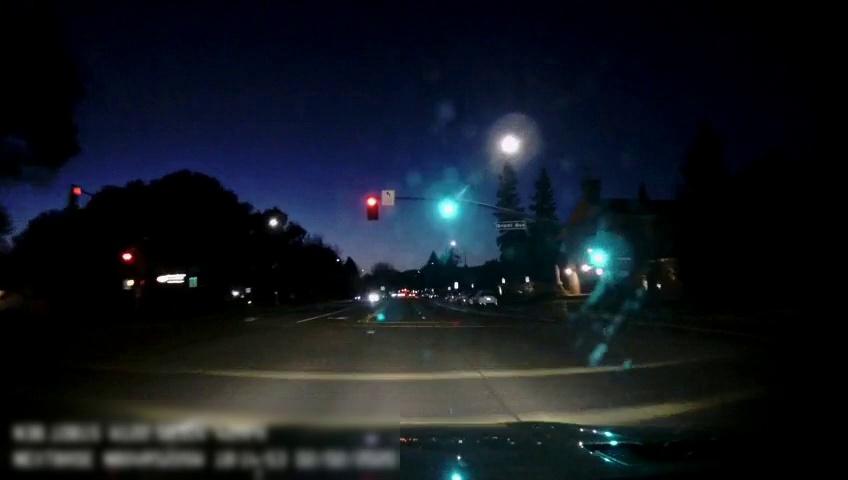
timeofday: Night
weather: Other
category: Drivable Space
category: Vehicles | Car
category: Vehicles | SUV
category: Vehicles | Car
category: Vehicles | SUV
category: Lanes | Current Lane
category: Lanes | Opposite Lane
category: Lanes | Current Lane
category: Lanes | Alternate Lane
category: Lanes | Current Lane
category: Lanes | Alternate Lane
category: Traffic | Lights
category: Traffic | Lights
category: Traffic | Signs
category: Traffic | Lights
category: Traffic | Lights
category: Traffic | Signs
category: Traffic | Lights